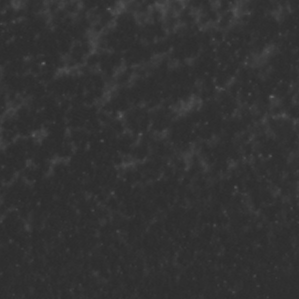
Label: non_frost